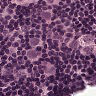
Metastatic tissue present: yes